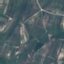
Label: PermanentCrop